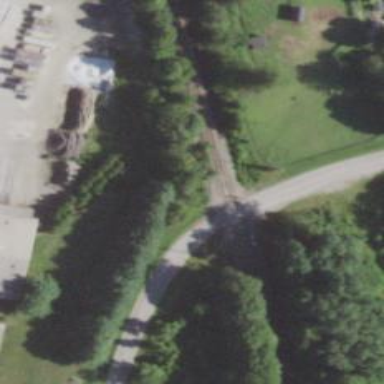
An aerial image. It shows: Level railway crossing with lights and barriers.